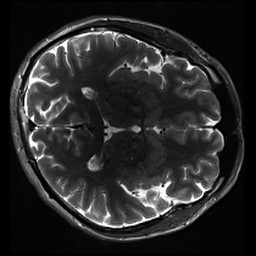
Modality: inplaneT2
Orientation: axial